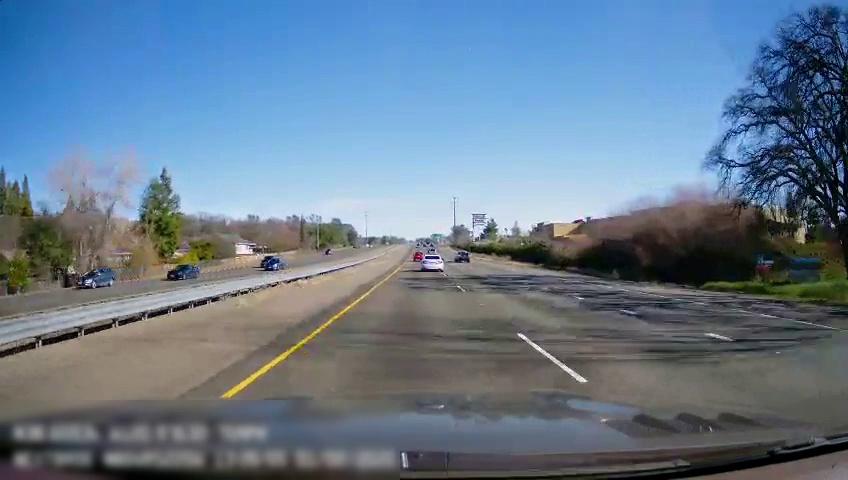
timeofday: Day
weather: Sunny
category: Drivable Space
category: Drivable Space
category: Vehicles | SUV
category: Vehicles | Other LV
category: Vehicles | SUV
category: Vehicles | SUV
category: Vehicles | Car
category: Vehicles | Car
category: Vehicles | Car
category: Vehicles | Car
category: Lanes | Current Lane
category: Lanes | Current Lane
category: Lanes | Alternate Lane
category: Lanes | Alternate Lane